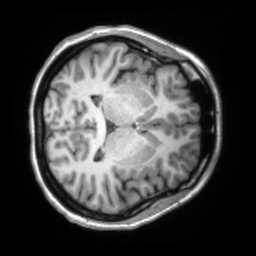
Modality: T1w
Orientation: axial
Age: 27
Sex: female
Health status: ill
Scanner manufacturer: siemens
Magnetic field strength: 3 T
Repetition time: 2.2 s
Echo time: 0.00157 s